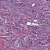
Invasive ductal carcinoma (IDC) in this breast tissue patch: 1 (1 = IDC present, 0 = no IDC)